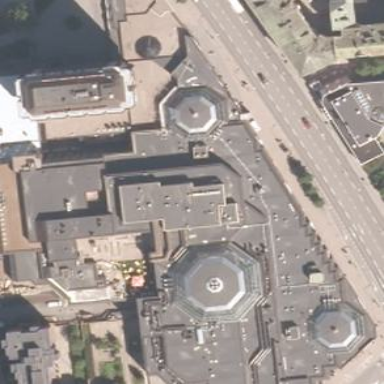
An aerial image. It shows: Retail building in mall.